Field crop: maize
Growth stage: 1
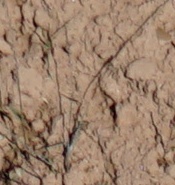
Species: lolium